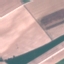
Land use / land cover: AnnualCrop